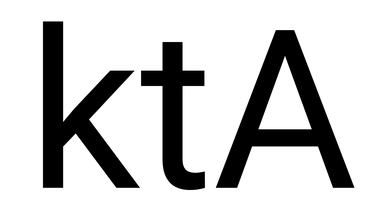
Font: Roboto_Regular